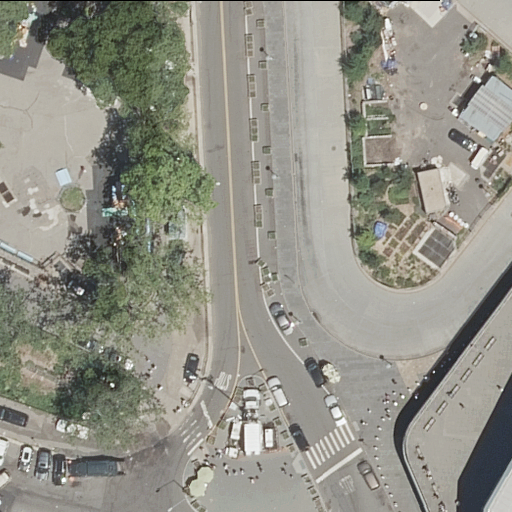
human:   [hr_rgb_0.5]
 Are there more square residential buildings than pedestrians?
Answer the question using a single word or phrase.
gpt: no

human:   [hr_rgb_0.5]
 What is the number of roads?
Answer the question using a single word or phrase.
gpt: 9

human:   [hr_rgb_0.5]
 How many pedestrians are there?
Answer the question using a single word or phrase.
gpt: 4

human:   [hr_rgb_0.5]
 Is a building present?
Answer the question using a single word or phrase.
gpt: yes

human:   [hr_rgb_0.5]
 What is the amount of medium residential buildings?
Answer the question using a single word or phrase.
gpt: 1

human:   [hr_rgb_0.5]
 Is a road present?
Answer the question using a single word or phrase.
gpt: yes

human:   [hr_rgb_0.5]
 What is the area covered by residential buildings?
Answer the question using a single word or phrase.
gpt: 832m2

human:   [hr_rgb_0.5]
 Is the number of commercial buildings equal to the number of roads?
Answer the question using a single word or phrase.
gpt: no

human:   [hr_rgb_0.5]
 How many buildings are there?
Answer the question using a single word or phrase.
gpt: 4

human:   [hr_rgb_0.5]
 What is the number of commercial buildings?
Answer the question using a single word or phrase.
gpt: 0

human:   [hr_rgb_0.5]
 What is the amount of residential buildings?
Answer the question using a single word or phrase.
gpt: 4

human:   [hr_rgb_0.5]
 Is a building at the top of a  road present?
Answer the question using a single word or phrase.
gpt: yes

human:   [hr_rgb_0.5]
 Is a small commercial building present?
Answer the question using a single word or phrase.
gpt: no

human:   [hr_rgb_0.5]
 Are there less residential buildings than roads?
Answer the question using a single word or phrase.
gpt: yes

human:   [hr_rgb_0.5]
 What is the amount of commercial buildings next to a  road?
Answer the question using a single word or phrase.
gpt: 0

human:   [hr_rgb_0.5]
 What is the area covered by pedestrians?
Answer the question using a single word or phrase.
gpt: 6785m2

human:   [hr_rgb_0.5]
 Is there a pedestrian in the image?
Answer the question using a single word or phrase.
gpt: yes

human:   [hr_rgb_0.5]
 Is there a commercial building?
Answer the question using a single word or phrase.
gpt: no

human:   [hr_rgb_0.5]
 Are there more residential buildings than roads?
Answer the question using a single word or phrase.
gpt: no

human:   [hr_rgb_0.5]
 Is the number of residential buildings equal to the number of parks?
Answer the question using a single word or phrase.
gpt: no

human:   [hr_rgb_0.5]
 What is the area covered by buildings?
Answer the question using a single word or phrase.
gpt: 832m2

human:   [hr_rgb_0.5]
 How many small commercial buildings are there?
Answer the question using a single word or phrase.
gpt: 0

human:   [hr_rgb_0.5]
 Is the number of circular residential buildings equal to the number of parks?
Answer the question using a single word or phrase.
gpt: no

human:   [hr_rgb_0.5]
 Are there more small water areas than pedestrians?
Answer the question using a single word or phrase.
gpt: no

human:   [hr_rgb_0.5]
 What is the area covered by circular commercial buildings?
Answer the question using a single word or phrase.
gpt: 0m2

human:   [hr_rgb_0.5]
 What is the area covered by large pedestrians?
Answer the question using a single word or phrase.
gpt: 6683m2

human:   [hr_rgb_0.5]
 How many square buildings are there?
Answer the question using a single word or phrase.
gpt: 0

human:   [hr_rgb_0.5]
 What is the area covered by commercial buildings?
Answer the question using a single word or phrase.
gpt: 0m2

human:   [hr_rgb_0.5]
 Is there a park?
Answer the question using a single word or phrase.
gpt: yes

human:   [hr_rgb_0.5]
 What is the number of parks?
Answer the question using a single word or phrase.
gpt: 2

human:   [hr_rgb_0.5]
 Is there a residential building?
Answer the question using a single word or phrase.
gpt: yes

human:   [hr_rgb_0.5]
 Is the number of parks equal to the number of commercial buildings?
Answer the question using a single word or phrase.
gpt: no

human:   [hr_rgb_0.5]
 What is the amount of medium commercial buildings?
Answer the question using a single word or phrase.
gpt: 0

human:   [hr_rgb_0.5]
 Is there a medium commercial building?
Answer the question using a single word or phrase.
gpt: no

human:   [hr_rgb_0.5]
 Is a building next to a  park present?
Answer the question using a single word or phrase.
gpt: yes

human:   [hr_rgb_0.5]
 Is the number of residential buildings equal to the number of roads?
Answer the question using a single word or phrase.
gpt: no

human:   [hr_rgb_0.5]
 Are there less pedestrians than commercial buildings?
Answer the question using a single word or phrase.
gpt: no

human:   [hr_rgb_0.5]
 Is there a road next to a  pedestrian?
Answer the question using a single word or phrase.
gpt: yes

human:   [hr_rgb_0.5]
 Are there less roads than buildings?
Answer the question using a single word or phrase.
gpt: no

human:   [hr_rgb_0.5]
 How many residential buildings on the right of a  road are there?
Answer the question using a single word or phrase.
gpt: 4

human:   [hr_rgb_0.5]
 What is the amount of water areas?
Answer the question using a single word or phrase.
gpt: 0

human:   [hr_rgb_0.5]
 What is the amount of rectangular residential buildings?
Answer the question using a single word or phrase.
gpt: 2

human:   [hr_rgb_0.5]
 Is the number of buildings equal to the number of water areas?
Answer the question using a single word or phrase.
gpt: no

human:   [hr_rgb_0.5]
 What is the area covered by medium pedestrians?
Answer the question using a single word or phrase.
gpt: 101m2

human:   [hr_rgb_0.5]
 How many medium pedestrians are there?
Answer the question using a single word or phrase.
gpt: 1

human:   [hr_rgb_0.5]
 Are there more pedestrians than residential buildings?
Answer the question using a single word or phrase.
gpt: no

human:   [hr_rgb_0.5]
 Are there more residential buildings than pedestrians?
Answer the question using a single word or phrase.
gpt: no

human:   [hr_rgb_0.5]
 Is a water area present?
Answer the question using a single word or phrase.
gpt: no

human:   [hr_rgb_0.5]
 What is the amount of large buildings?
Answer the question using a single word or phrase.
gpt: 1

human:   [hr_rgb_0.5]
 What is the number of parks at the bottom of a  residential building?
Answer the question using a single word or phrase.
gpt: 2

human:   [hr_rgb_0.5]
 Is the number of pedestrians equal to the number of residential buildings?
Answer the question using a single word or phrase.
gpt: yes

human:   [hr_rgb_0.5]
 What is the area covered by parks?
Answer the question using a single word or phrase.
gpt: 81m2

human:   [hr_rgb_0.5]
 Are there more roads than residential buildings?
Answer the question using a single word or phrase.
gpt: yes

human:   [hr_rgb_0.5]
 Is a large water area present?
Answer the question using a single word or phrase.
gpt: no

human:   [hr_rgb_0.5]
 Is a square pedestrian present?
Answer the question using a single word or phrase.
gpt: no

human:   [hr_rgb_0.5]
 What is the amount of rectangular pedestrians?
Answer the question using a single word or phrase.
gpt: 0

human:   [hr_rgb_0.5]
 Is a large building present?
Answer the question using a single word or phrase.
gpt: yes

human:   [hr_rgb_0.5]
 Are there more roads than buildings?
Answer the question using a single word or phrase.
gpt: yes

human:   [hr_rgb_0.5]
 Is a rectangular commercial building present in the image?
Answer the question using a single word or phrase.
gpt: no

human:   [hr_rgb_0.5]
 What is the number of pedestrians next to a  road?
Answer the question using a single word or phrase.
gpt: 4

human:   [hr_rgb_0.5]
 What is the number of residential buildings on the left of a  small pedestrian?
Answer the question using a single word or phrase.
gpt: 0

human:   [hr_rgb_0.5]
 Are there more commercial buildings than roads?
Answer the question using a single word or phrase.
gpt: no

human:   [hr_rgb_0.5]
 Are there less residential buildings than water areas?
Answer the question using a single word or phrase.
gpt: no

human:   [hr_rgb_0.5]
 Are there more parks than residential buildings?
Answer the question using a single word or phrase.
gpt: no